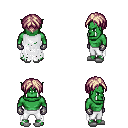
a pixel art fantasy rpg character, male body template, orc, green skin, white tattered cape, white pants, white blonde parted hairstyle, metal gloves, white slippers, four views (front, back, left, right), 2x2 character sprite sheet, small pixel art, hard edges, no anti-aliasing